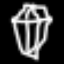
Label: diamond